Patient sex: M
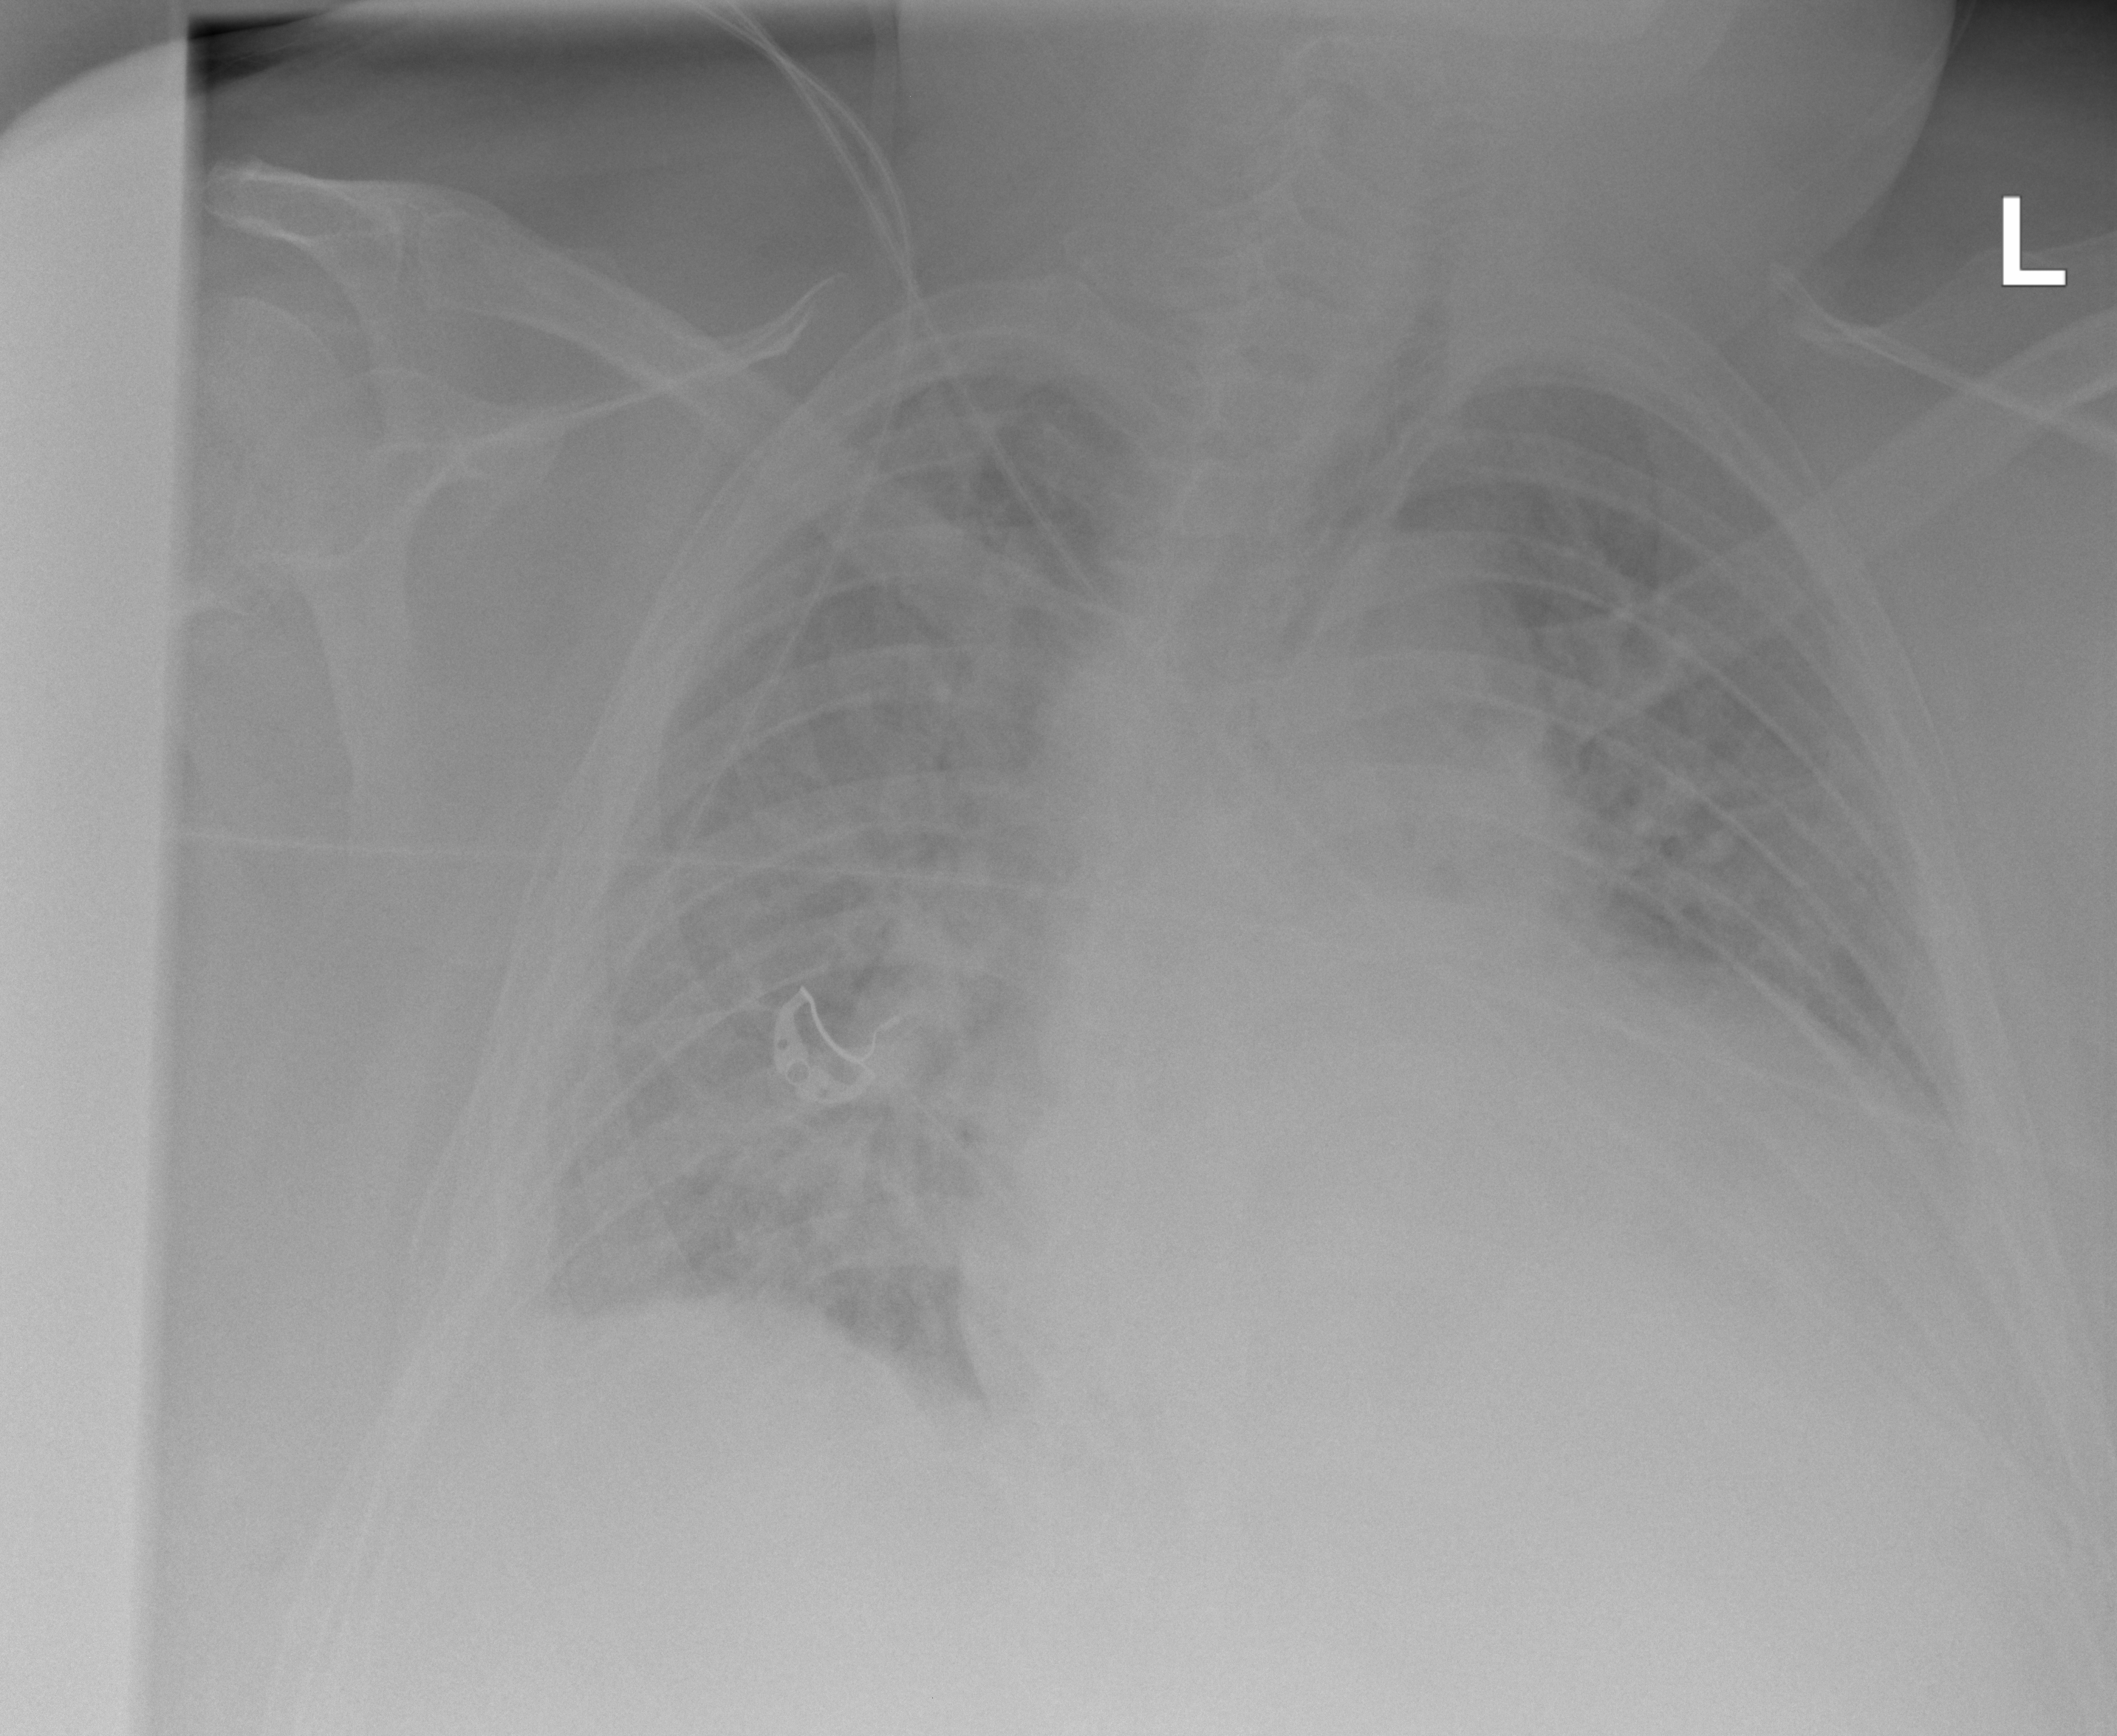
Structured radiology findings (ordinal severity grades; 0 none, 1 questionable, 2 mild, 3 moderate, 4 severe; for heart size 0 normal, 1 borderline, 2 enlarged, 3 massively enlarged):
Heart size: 2
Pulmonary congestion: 2
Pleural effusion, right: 2
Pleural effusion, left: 3
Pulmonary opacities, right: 2
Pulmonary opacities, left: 2
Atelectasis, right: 2
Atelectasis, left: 2